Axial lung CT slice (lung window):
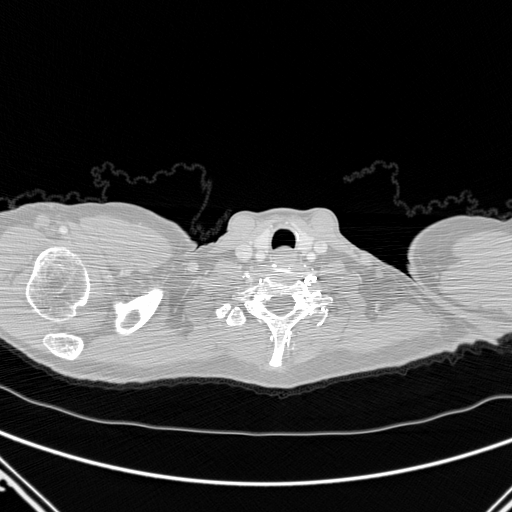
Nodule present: no